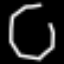
Label: octagon